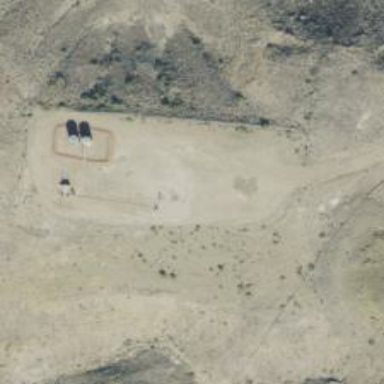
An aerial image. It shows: Petroleum well that is man-made.